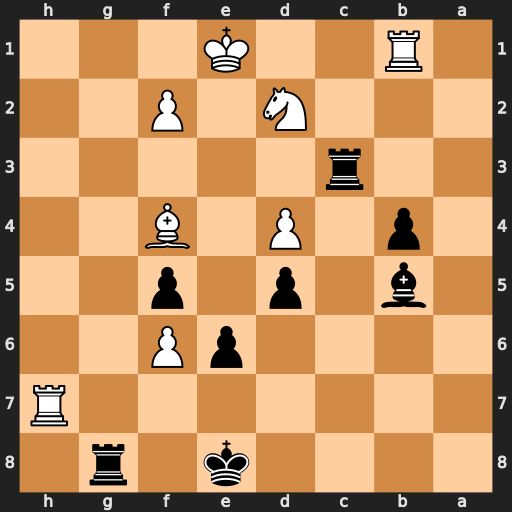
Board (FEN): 4k1r1/7R/4pP2/1b1p1p2/1p1P1B2/2r5/3N1P2/1R2K3
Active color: b
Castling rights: -
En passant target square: -
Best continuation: Rg1+ Nf1 Rxf1+